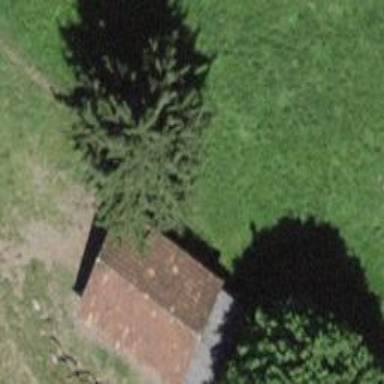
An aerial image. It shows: Barn.